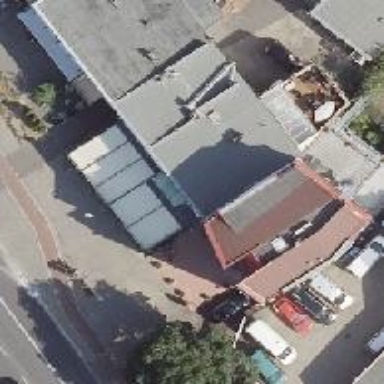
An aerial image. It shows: Pub.